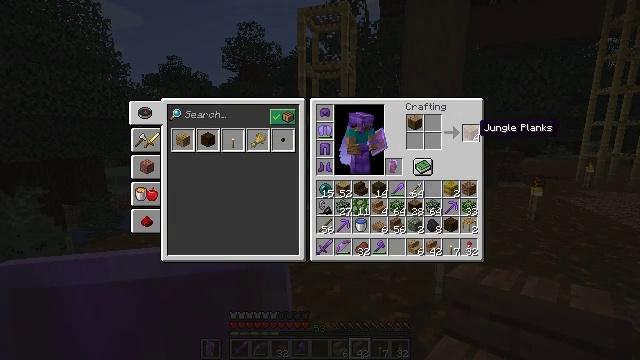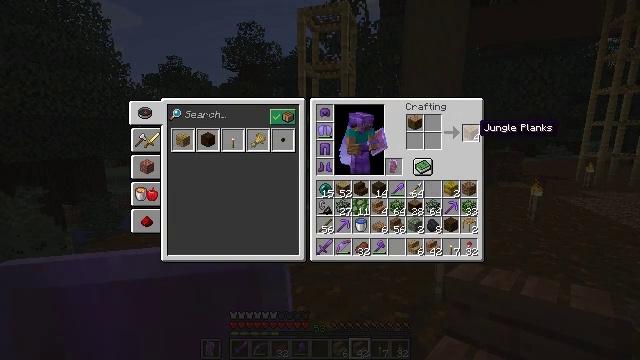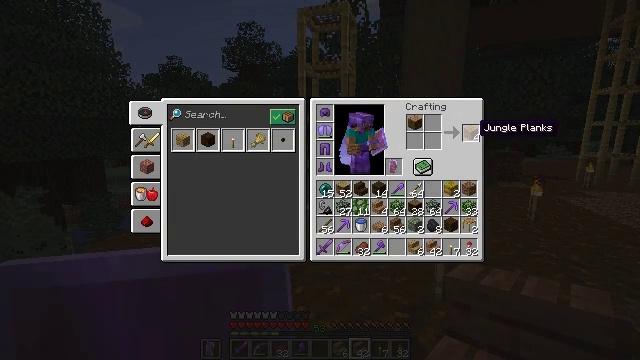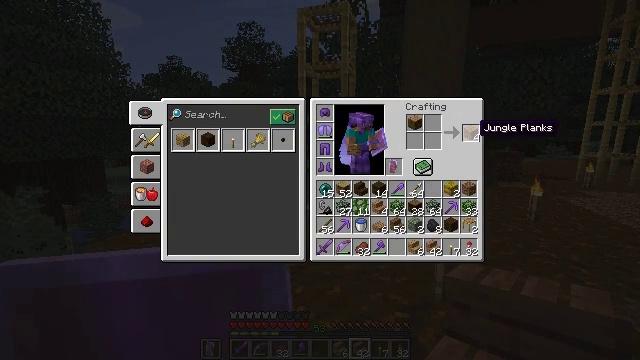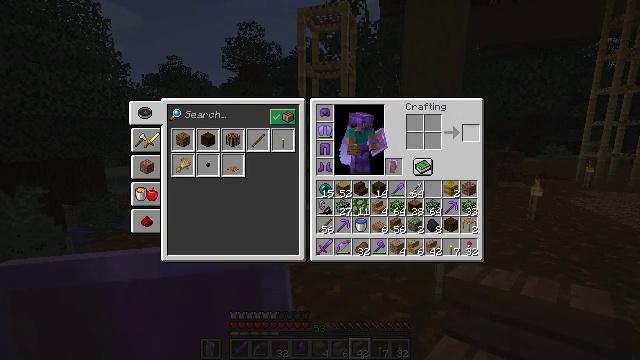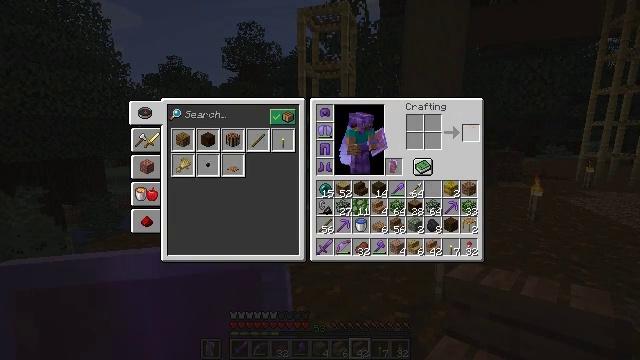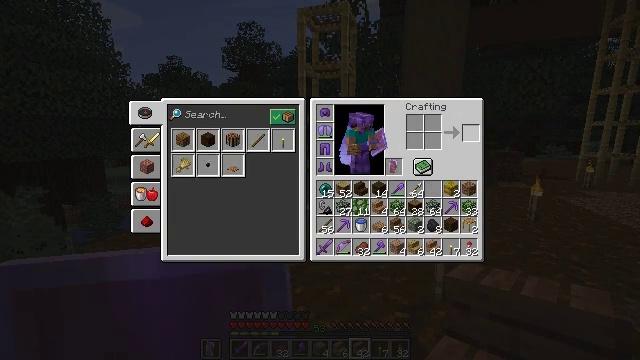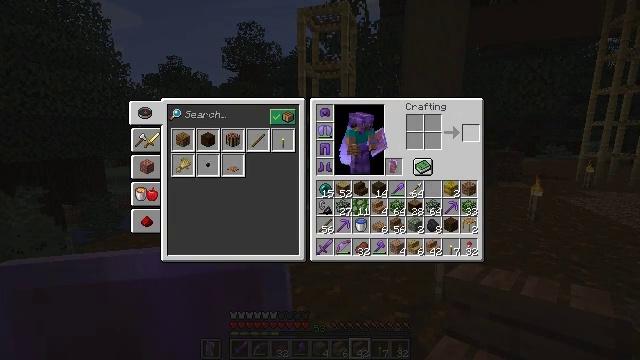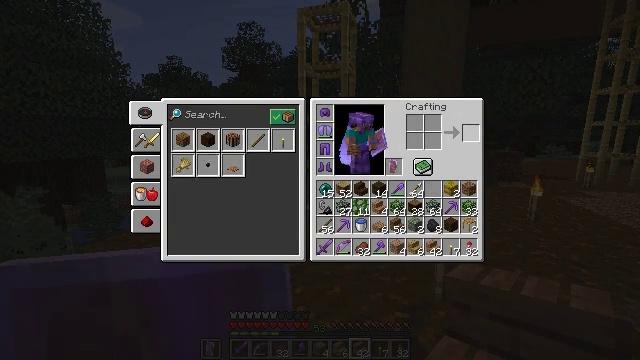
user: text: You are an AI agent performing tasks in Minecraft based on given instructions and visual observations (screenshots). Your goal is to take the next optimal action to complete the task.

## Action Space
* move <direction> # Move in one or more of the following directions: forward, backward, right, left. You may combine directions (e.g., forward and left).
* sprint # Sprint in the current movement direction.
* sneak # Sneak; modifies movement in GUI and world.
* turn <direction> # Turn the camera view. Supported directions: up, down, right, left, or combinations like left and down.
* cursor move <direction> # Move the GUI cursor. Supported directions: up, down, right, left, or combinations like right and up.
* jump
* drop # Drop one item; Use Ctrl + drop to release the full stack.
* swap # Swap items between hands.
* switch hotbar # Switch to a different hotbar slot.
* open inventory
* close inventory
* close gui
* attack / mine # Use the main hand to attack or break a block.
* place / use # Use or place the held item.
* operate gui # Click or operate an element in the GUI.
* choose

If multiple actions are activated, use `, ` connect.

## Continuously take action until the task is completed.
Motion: motion action
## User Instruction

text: Use jungle logs to make jungle planks.
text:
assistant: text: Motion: no_op
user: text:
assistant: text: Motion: sneak
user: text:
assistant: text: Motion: sneak
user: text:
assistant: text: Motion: sneak, attack / mine
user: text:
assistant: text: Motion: sneak, attack / mine
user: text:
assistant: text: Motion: sneak, attack / mine
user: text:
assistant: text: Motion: sneak
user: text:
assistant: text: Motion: sneak
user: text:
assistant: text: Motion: sneak